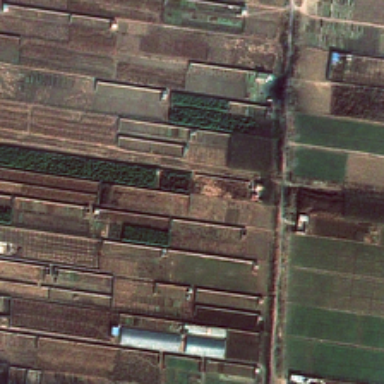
The little farm is made up of grass and crops .